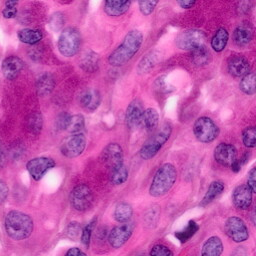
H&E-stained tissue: Pancreatic